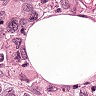
Metastatic tissue present: yes